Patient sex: M
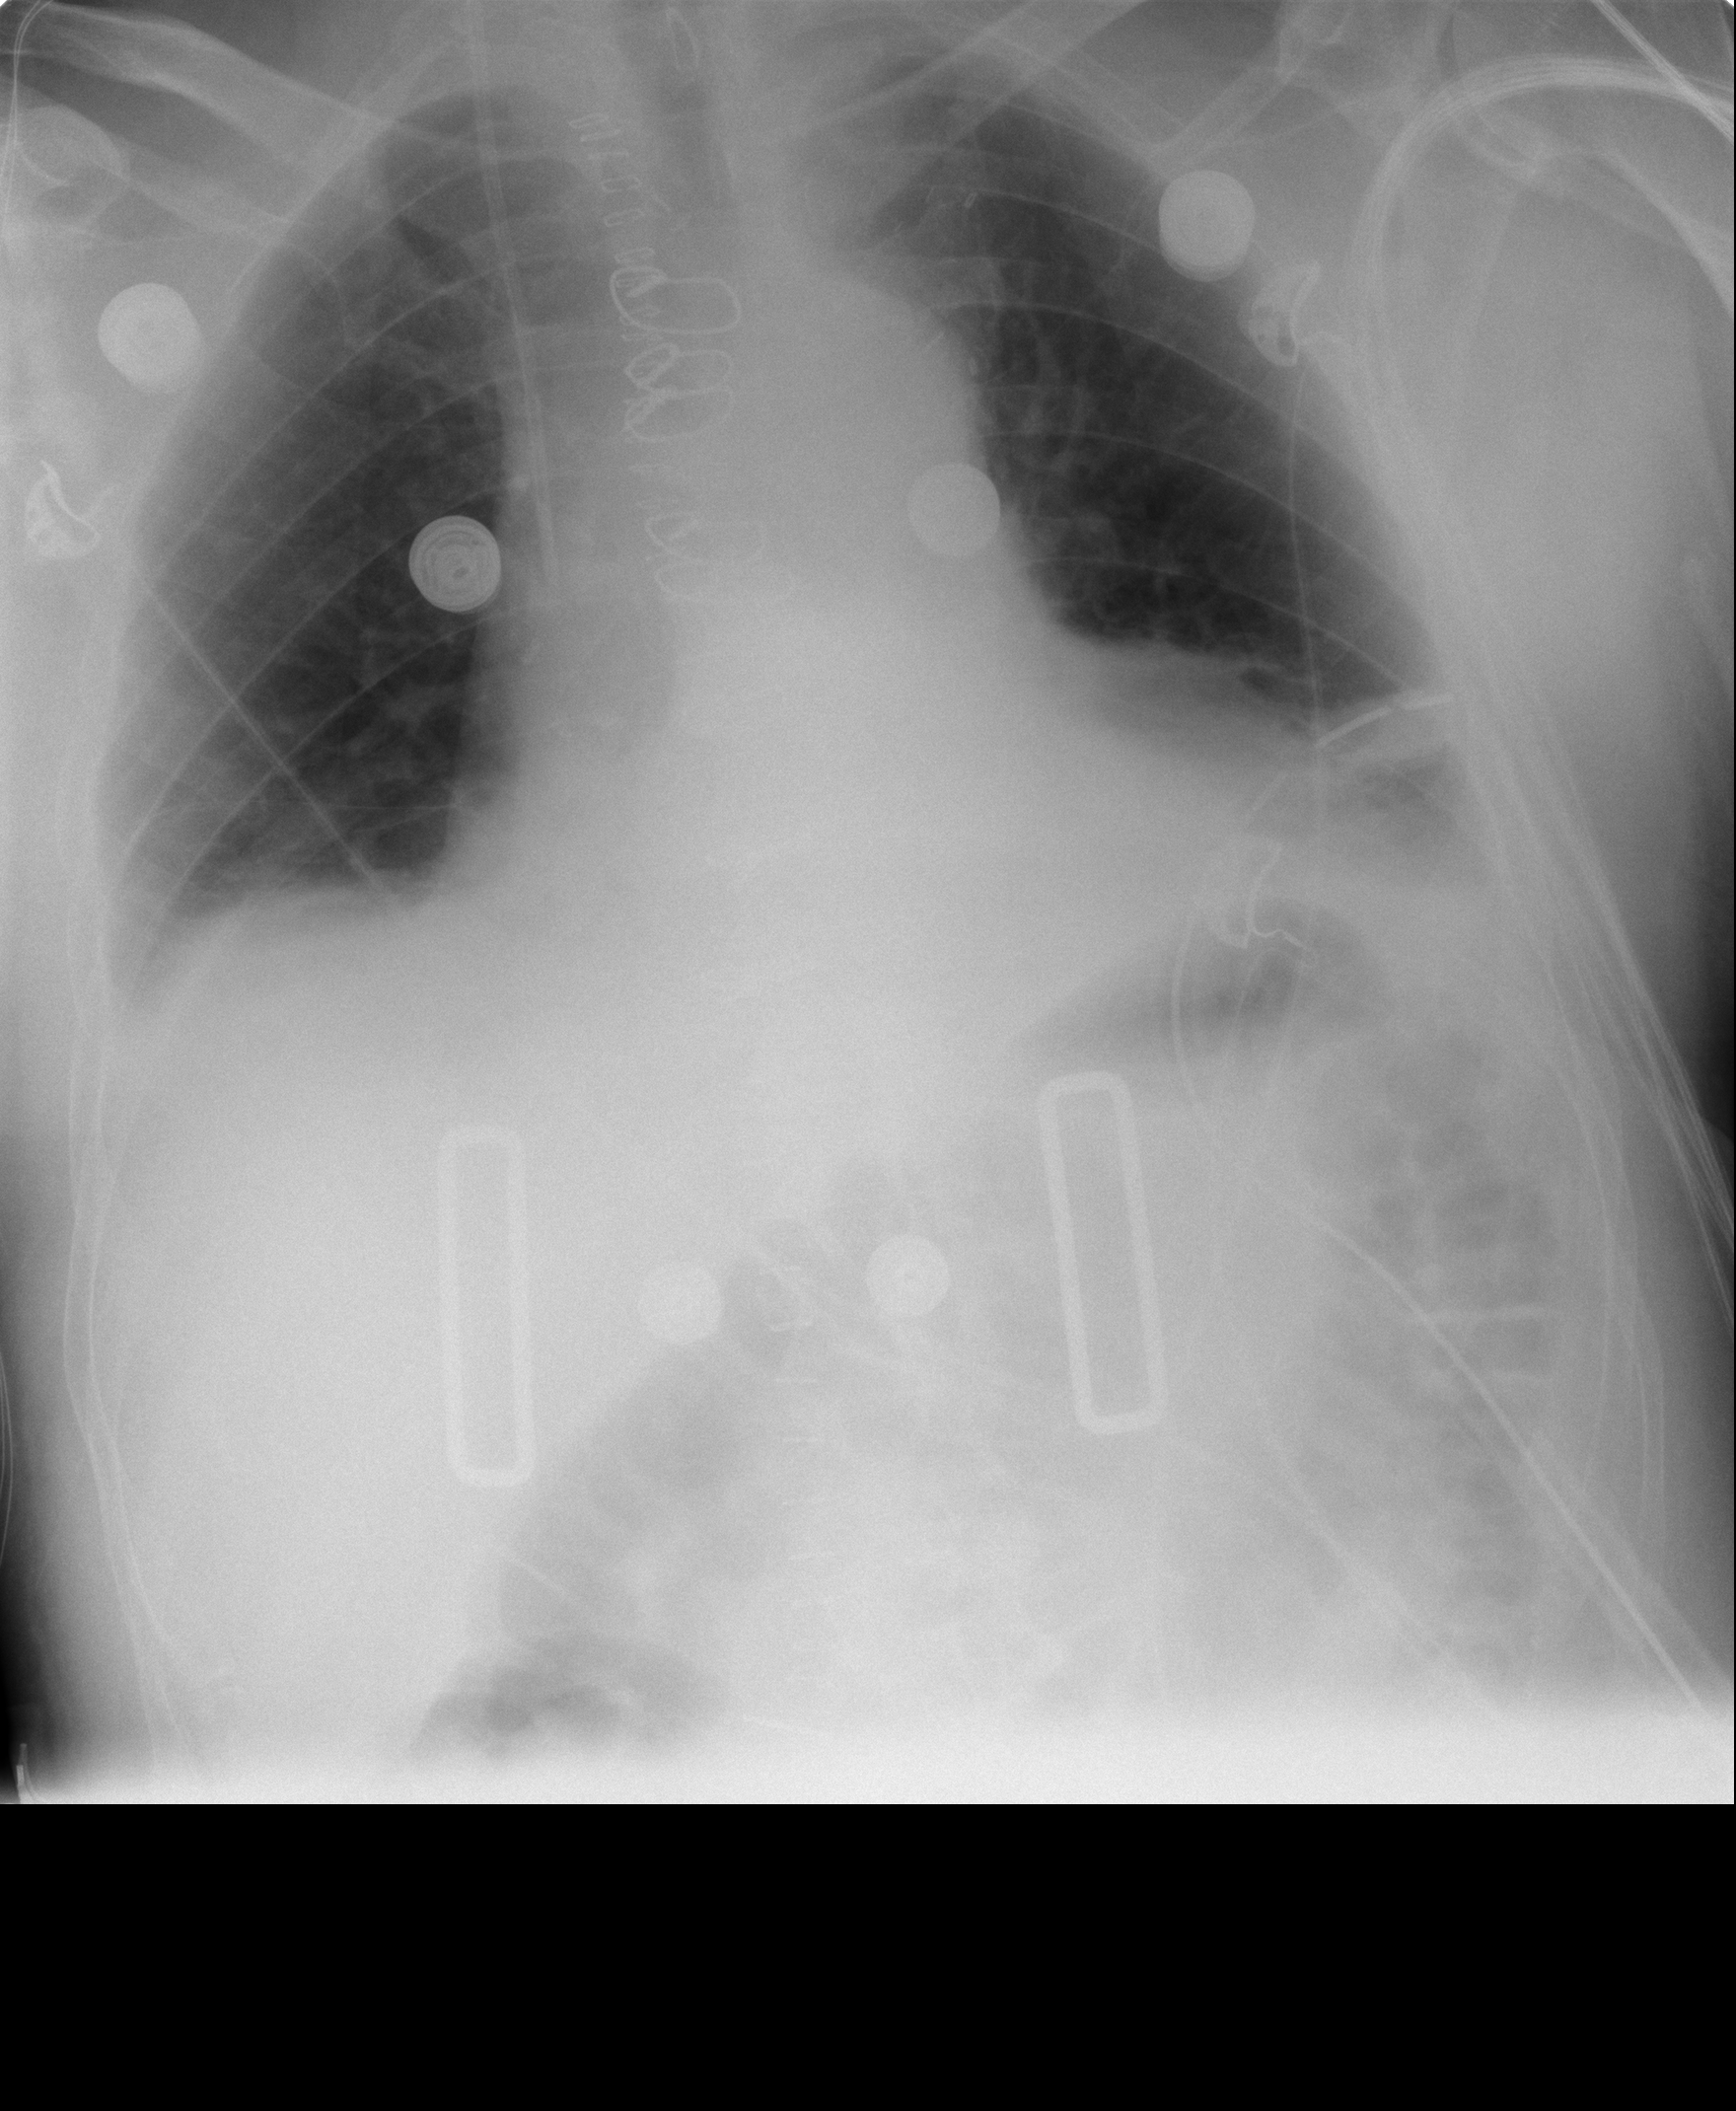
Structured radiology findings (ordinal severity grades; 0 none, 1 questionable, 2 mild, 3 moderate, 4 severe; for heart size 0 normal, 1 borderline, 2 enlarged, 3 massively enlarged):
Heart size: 0
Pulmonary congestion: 0
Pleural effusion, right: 1
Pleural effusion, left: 1
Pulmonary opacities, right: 0
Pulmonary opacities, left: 0
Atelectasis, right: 2
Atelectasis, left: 2